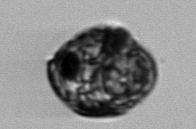
Label: Proterythropsis